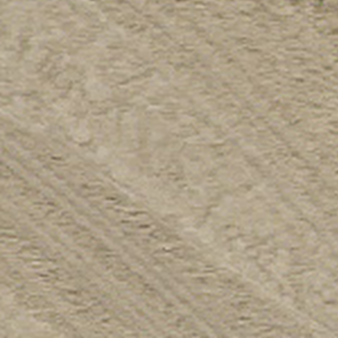
Label: other